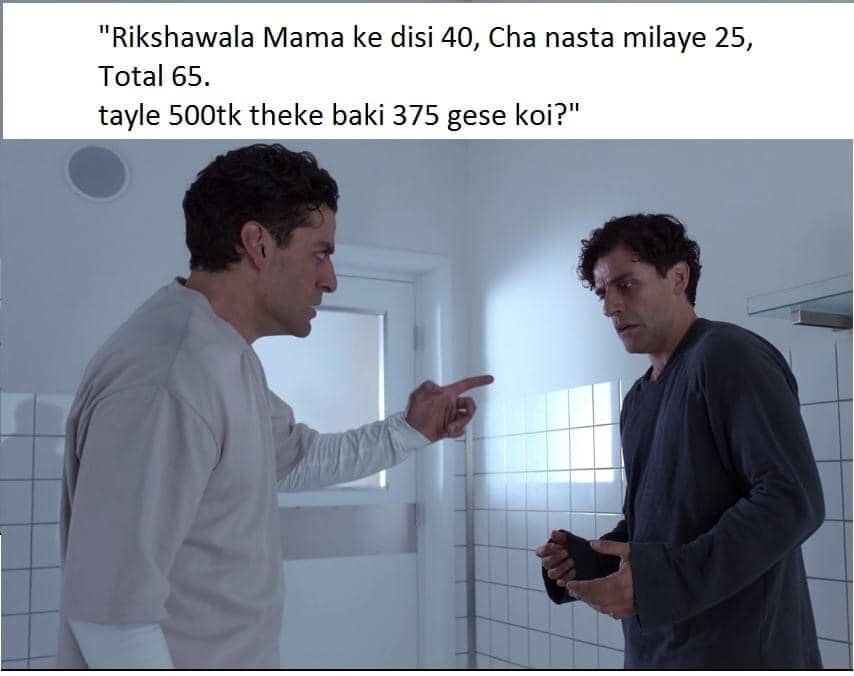
Caption: "Rikshawala Mama ke disi 40, Cha nasta milaye 25, Total 65.  tayle 500tk theke baki 375 gese koi?"
Label: non-hate